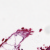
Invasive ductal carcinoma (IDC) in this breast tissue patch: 0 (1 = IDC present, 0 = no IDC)